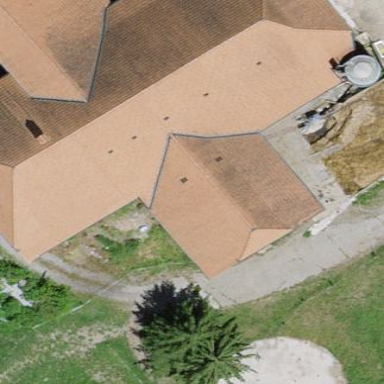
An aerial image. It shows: Farm building.